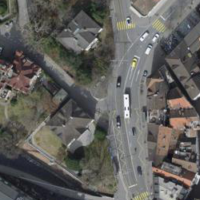
EUNIS habitat code: 54
Species observed at this site:
Aesculus hippocastanum